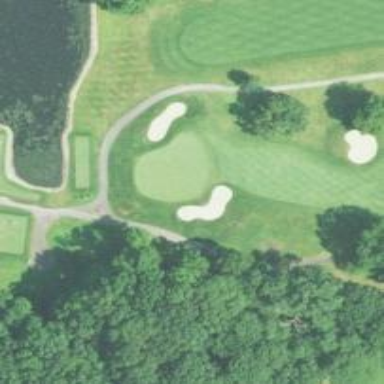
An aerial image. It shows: Golf hole.